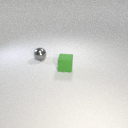
small gray metal sphere behind small green rubber cube